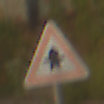
Verkehrszeichen: Vorfahrt
Umgebung: Outdoor, Suburban
Tageszeit: SunriseSunset
Wetter: PartlyCloudy
Licht: Natural
Jahreszeit: NotSpecified
Kontrast: MediumContrast